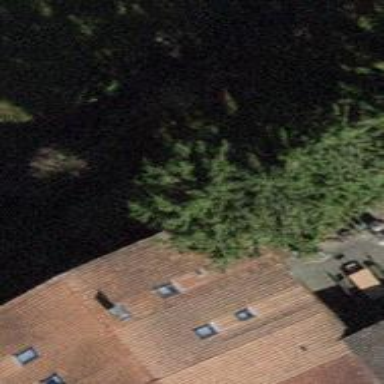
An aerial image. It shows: Building with tiled roof.